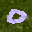
Label: 0